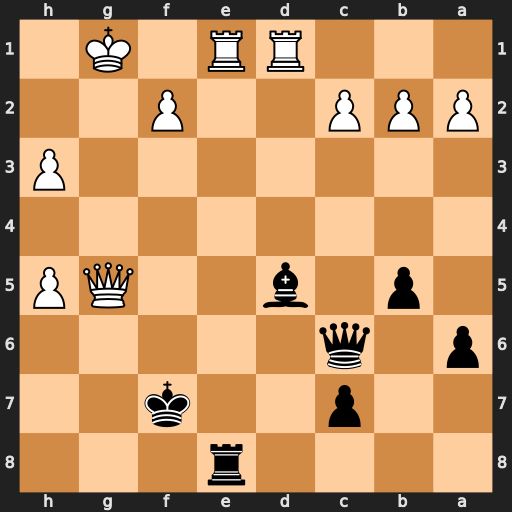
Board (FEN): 4r3/2p2k2/p1q5/1p1b2QP/8/7P/PPP2P2/3RR1K1
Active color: b
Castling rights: -
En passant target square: -
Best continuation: Rg8 Qxg8+ Kxg8